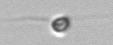
Label: flagellate